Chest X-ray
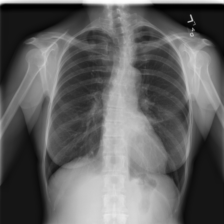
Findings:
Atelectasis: negative
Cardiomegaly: negative
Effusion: negative
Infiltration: negative
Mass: negative
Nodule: positive
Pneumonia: negative
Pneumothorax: negative
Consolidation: negative
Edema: negative
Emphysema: negative
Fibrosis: negative
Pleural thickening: negative
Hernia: negative